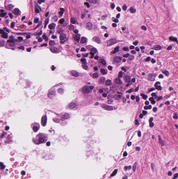
Tumor epithelial tissue: yes
Tumor-associated stroma tissue: yes
Normal tissue: no